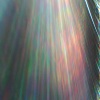
Label: sunburn